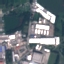
Label: Industrial